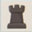
Piece: bR